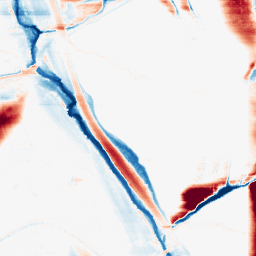
Category: morphological
Decomposition family: morphological_rect
Decomposition parameters: operation: average
width: 50
height: 5
Upsampling method: bicubic
Upsampling parameters: scale: 4
Upsampling scale: 4